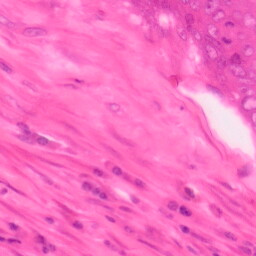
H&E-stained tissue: Colon